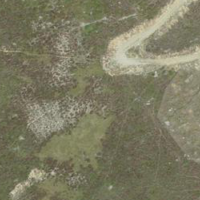
EUNIS habitat code: 26
Species observed at this site:
Rhododendron ferrugineum
Parnassia palustris
Podisma pedestris
Vaccinium vitis-idaea
Zygaena filipendulae
Fringilla coelebs
Campanula barbata
Chamaenerion fleischeri
Sempervivum montanum
Silene acaulis
Saxifraga aizoides
Nucifraga caryocatactes
Lotus alpinus
Parnassius apollo